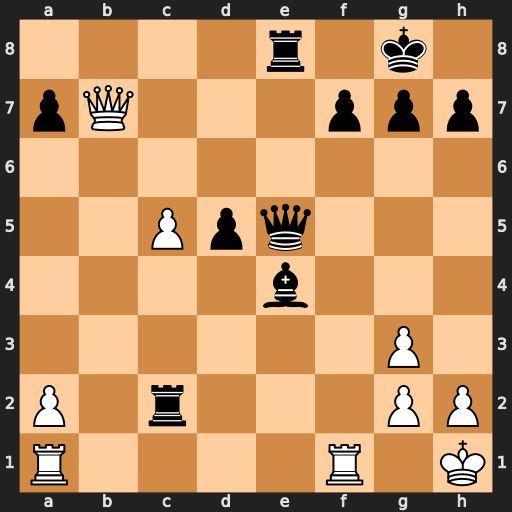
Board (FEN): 4r1k1/pQ3ppp/8/2Ppq3/4b3/6P1/P1r3PP/R4R1K
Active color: w
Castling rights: -
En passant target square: -
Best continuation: Qxf7+ Kh8 Qf8+ Rxf8 Rxf8#